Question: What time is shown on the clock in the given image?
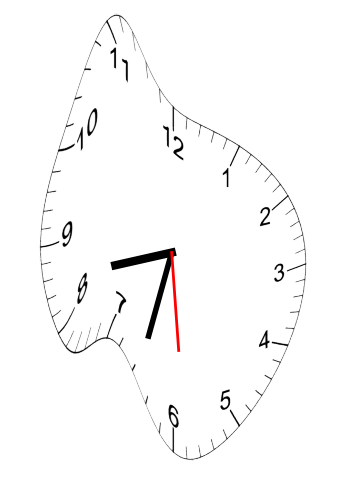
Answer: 08:32:29